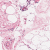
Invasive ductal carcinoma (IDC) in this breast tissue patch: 0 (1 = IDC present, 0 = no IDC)